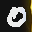
Label: 0